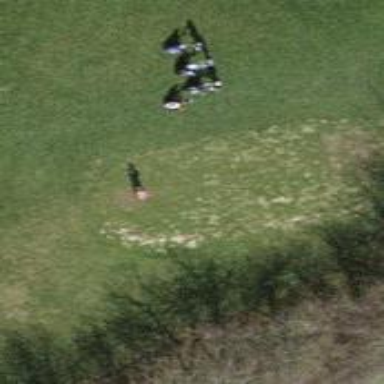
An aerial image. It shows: Golf tee on grassy land.